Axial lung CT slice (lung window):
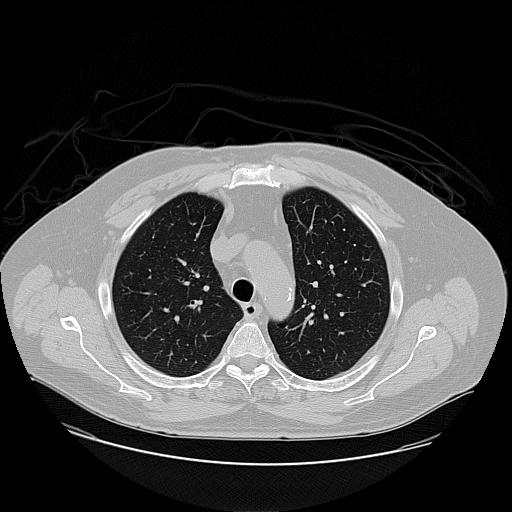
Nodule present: no